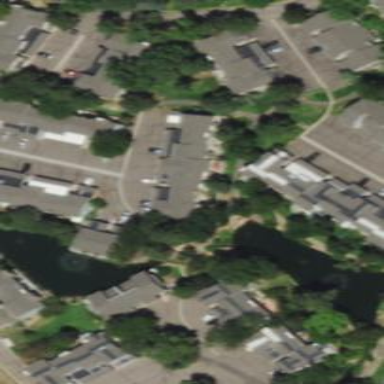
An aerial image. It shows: Terrace building.